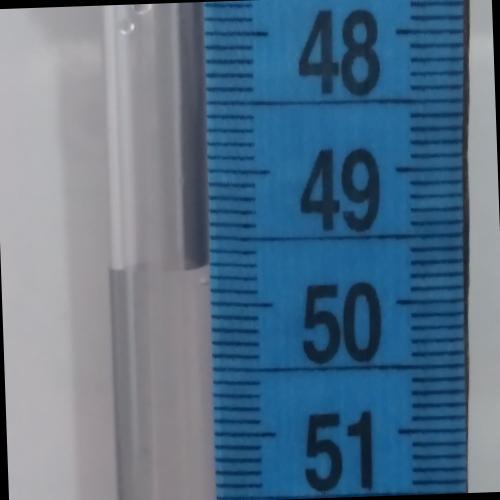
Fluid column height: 49.7 cm